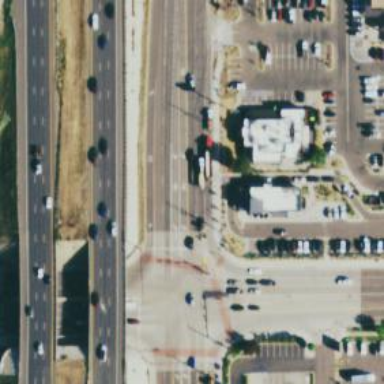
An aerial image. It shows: Tertiary_link road with asphalt surface.